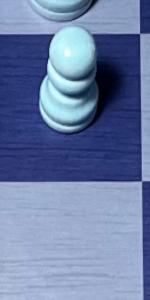
Label: Empty